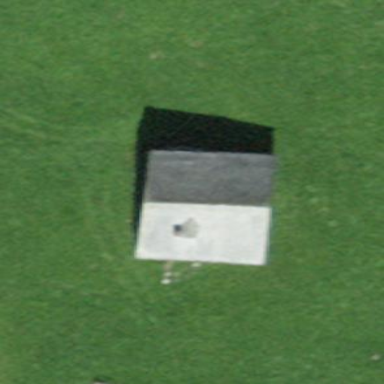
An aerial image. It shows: Farm auxiliary building.